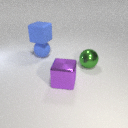
large blue rubber sphere below large blue rubber cube